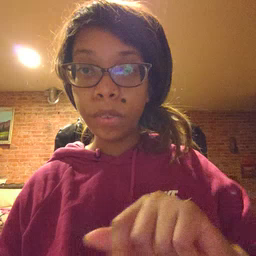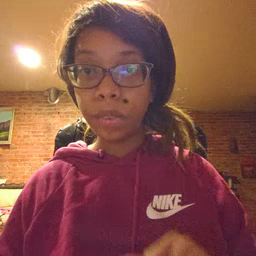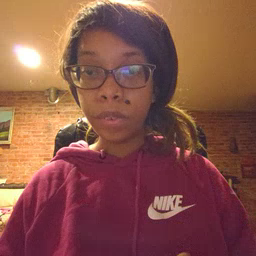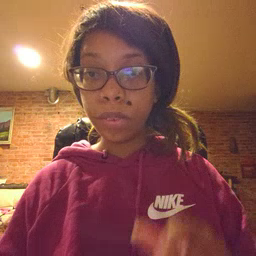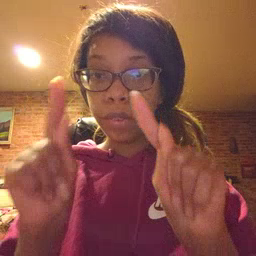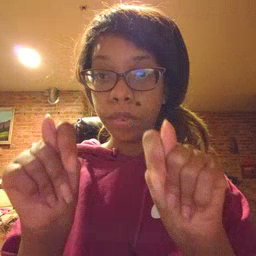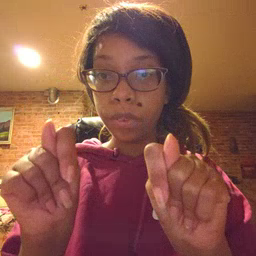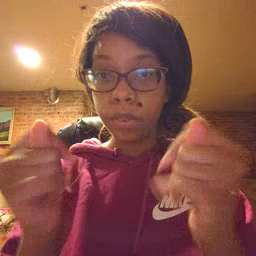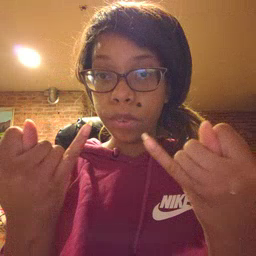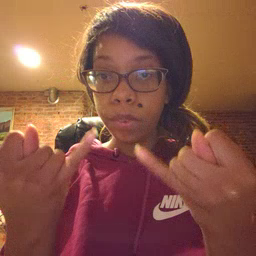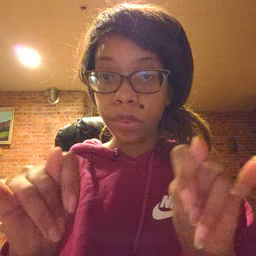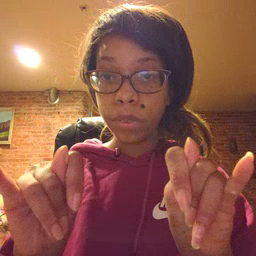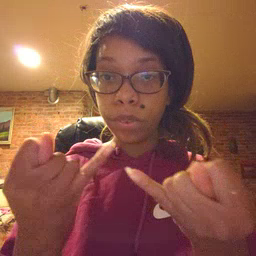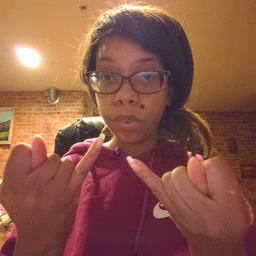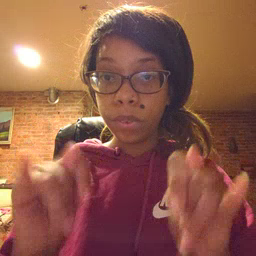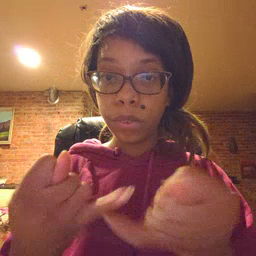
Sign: toy